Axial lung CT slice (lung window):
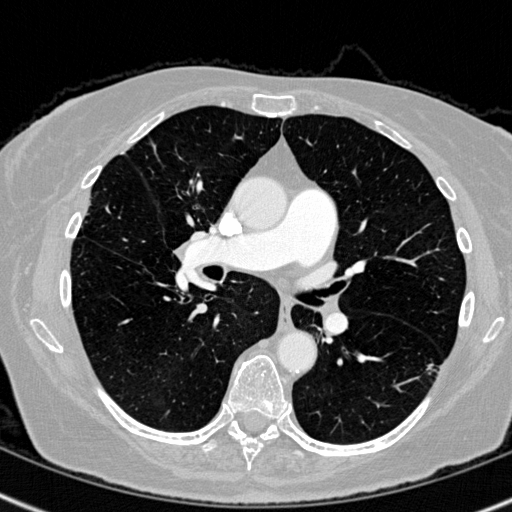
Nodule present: yes
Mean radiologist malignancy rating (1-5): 4.5